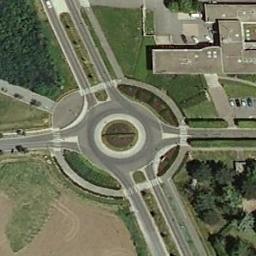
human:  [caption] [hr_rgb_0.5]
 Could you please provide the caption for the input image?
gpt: There are several moving vehicles on the road at the roundabout, There are several buildings and some trees and some lawns around the roundabout .

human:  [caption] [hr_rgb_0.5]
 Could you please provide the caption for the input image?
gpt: The roundabout with four exits and entrances is next to some buildings .

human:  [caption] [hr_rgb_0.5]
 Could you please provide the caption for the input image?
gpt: The roundabout is on the grass next to trees and buildings .

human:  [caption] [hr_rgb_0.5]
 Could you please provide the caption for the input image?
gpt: There are many trees beside the roundabout .

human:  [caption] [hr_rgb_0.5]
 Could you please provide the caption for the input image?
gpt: There are some buildings and green lawns beside the roundabout .